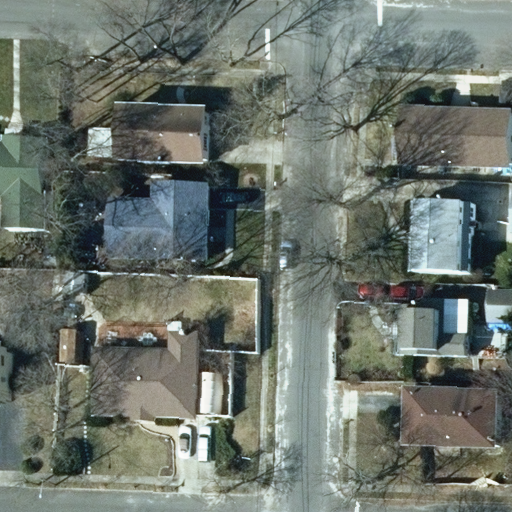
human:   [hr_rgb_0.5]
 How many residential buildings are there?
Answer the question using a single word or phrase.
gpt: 8

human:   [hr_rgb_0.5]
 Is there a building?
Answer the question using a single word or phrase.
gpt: yes

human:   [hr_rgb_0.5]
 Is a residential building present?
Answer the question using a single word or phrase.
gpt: yes

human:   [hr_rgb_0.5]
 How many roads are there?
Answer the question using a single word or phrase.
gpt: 2

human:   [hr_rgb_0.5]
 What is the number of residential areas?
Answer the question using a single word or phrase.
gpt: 1

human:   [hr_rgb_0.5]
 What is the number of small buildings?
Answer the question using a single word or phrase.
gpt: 3

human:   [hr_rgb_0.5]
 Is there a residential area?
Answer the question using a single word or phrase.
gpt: yes

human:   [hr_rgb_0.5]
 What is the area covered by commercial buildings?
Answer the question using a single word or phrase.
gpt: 0m2

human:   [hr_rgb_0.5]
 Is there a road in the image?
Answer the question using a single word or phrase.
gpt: yes

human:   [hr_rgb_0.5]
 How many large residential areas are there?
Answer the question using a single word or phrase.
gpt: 1

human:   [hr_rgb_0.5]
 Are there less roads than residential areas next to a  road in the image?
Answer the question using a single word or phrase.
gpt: no

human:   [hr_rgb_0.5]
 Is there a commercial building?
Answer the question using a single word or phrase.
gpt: no

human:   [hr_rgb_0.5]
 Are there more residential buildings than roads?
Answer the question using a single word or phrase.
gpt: yes

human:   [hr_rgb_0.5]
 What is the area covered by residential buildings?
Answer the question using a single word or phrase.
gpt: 1895m2

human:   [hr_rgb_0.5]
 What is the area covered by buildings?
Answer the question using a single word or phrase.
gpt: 2021m2

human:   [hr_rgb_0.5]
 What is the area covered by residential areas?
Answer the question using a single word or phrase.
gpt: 10637m2

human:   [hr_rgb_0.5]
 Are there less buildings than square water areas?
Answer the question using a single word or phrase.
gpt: no

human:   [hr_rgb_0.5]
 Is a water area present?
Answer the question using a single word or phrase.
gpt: no

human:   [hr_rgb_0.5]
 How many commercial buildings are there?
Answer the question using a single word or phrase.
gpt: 0

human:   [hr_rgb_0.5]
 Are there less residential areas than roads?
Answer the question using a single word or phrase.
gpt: yes

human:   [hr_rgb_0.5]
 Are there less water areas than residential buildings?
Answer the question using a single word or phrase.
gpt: yes

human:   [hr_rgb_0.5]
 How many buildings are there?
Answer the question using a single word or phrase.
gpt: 10

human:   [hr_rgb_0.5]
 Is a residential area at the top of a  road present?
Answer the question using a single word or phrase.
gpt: no

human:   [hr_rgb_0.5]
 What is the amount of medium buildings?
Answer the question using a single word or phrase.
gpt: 7

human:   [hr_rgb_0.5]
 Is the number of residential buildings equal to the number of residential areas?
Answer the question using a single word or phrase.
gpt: no

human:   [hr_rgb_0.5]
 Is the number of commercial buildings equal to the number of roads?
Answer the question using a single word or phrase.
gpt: no

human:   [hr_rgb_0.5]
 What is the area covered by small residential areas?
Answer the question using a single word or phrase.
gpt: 0m2

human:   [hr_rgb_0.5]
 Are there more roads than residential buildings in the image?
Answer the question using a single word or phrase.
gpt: no

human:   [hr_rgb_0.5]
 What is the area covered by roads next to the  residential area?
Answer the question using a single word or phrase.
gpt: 0m2

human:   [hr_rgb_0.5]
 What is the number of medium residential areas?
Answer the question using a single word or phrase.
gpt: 0

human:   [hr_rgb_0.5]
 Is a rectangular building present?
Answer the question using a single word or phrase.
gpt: yes

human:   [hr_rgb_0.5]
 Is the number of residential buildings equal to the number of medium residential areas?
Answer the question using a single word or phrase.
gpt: no

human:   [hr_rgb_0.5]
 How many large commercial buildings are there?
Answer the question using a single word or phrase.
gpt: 0

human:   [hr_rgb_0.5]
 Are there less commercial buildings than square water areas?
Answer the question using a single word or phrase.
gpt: no

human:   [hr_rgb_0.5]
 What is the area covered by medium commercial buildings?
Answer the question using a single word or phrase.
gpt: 0m2

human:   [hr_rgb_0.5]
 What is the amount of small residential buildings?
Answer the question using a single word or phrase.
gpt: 1

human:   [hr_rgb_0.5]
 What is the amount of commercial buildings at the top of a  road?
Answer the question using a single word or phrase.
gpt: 0

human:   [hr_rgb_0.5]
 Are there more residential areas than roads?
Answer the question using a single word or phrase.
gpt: no

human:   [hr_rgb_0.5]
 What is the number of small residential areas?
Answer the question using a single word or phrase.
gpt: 0

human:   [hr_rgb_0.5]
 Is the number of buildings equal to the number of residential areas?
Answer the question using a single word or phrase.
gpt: no

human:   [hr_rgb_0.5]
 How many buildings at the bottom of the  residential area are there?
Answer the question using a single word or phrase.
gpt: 0

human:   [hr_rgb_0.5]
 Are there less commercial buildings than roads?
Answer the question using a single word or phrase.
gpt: yes

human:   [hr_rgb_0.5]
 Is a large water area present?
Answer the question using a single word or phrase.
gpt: no

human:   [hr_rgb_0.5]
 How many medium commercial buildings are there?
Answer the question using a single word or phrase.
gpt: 0

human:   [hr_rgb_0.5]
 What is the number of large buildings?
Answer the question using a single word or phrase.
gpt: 0

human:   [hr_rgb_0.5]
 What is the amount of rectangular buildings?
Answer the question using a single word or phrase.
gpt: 4

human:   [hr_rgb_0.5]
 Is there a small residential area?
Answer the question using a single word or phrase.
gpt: no

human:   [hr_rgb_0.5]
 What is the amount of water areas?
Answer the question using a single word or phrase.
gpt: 0

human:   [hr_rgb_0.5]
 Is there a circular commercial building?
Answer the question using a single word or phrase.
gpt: no

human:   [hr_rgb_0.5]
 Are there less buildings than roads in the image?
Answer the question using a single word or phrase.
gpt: no

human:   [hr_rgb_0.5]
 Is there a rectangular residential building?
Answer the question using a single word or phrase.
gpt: yes

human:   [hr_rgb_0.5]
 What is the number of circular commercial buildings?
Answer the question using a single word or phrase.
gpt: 0

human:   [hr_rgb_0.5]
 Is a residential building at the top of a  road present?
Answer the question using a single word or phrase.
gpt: yes

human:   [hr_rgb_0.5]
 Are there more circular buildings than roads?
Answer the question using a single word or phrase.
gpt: no

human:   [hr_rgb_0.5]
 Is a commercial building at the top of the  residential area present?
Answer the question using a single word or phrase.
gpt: no

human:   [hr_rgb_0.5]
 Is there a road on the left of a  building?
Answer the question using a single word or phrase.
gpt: yes

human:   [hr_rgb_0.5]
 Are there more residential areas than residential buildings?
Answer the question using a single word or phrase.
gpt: no

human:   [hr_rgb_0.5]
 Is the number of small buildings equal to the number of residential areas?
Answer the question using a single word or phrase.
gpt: no

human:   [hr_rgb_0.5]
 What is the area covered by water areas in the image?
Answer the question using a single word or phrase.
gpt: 0m2

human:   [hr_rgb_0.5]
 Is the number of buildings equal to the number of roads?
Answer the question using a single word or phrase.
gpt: no

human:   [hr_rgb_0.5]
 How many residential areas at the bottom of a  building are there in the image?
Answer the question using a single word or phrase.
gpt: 1

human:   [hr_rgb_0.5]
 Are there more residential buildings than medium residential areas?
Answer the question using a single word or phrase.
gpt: yes

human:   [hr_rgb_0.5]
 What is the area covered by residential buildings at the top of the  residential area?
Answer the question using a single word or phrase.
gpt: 1895m2

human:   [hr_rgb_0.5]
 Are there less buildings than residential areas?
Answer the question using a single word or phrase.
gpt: no